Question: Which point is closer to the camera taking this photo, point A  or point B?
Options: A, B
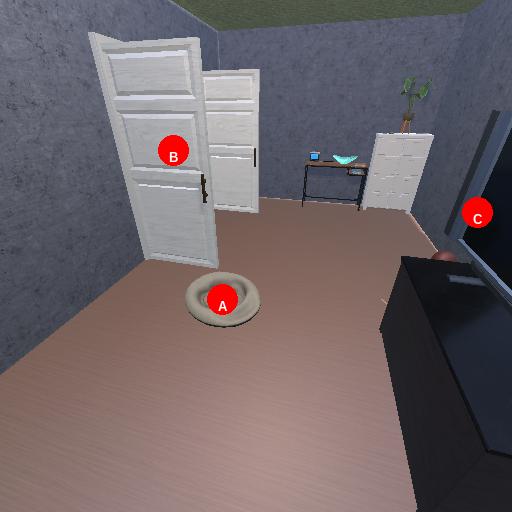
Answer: A